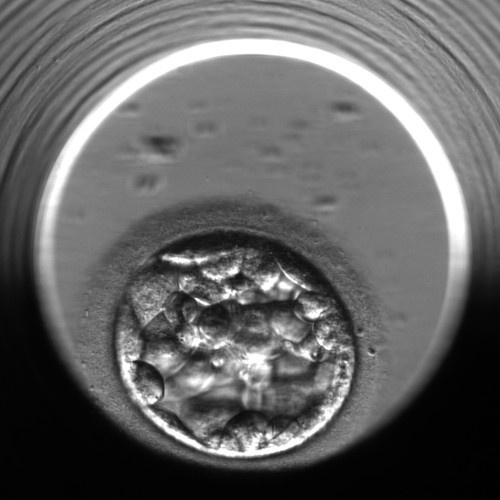
Embryo quality: poor